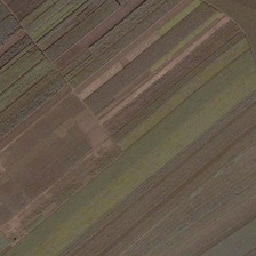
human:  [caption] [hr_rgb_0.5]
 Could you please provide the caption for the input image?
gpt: agricultural land of different shades is located in a bar.

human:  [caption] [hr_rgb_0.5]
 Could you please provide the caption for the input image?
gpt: There are curves with straight stripes.

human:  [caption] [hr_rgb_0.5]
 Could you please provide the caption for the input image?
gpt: Farmland in different shades is placed in the bar.

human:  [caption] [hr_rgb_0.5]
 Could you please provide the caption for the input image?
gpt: Different colors of farmland are arranged in a bar.

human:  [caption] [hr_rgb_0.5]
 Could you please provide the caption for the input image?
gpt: There is a curved contour area with straight stripes.